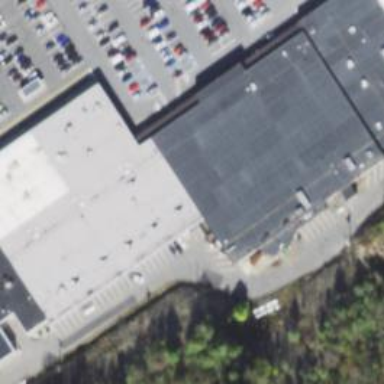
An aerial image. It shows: Fitness center located in leisure land.